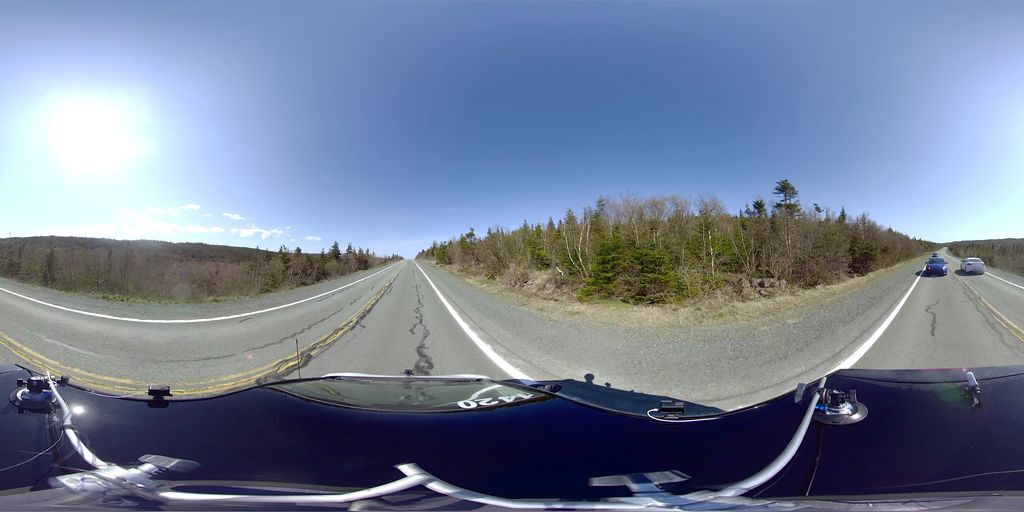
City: st_johns